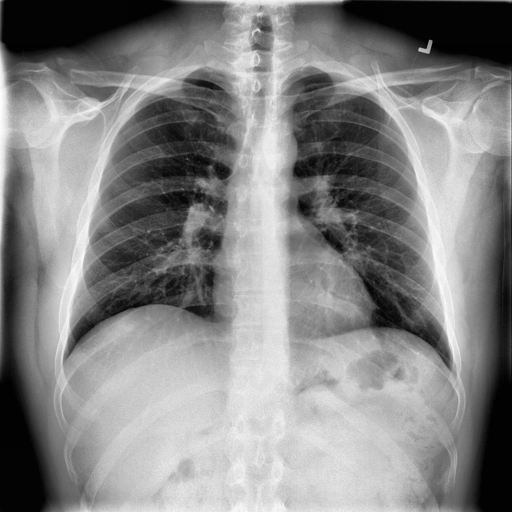
Finding: NORMAL